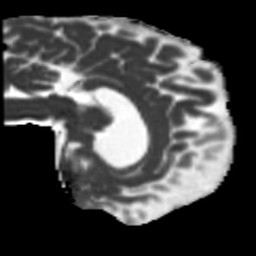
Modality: MD
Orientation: sagittal
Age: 56
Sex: male
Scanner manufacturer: siemens
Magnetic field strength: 3 T
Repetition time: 5.25 s
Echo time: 0.08 s